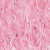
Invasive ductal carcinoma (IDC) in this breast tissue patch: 0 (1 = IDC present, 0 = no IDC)